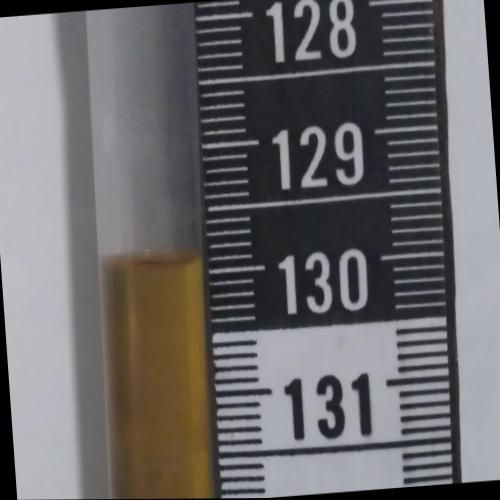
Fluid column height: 129.9 cm